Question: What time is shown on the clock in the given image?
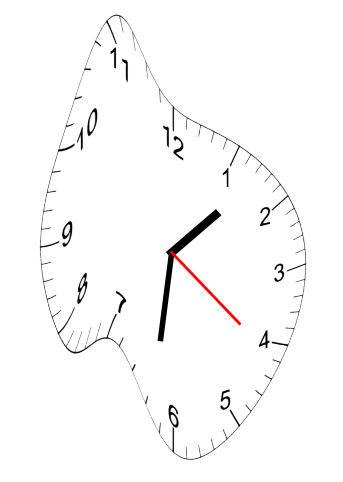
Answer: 01:31:21